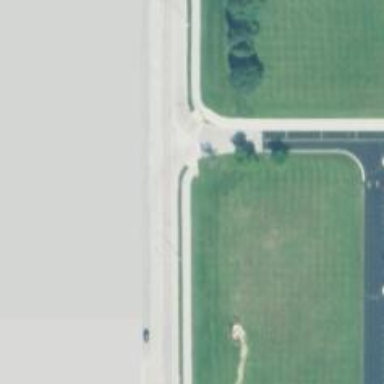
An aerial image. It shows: Path on traffic island.